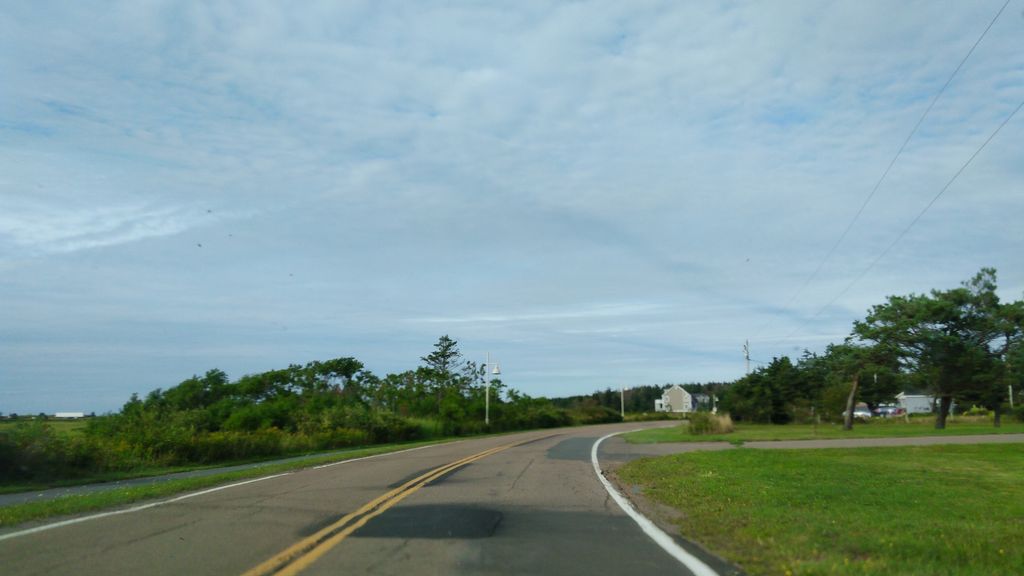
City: charlottetown